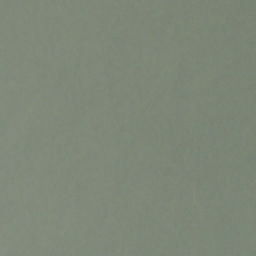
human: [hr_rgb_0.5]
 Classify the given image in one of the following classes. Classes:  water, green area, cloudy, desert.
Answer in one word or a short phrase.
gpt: cloudy